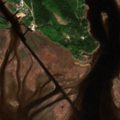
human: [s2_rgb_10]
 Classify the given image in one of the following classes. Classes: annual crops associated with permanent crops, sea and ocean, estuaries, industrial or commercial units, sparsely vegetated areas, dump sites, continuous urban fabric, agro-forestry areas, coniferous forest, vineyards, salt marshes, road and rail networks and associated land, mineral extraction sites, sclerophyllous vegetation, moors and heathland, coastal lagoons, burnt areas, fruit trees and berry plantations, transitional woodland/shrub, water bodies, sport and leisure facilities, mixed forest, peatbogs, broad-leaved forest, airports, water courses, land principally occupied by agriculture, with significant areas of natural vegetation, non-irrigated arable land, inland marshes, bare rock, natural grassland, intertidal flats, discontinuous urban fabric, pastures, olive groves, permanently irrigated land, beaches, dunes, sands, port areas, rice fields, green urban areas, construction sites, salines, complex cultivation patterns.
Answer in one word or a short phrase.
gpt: mixed forest, salt marshes, water courses, sea and ocean